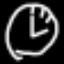
Label: clock